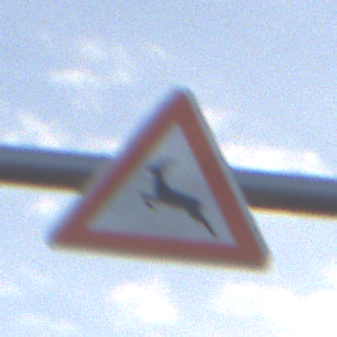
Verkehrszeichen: WildwechselRechts
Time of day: SunriseSunset
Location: Outdoor (Nature)
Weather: PartlyCloudy
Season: NotSpecified
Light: Natural